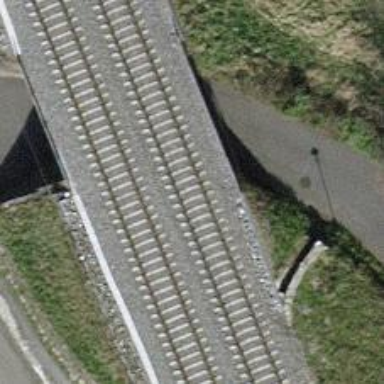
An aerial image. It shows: Railway bridge with electrified tracks and single rail.